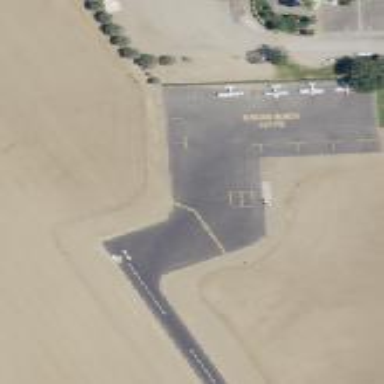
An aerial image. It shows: Asphalt apron at the airport.